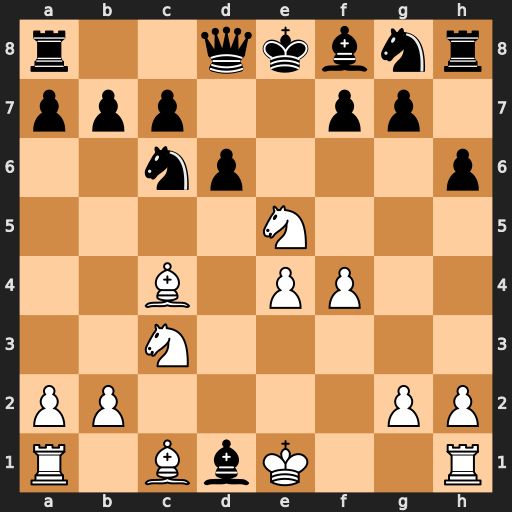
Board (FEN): r2qkbnr/ppp2pp1/2np3p/4N3/2B1PP2/2N5/PP4PP/R1BbK2R
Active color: w
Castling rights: KQkq
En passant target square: -
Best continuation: Bxf7+ Ke7 Nd5#